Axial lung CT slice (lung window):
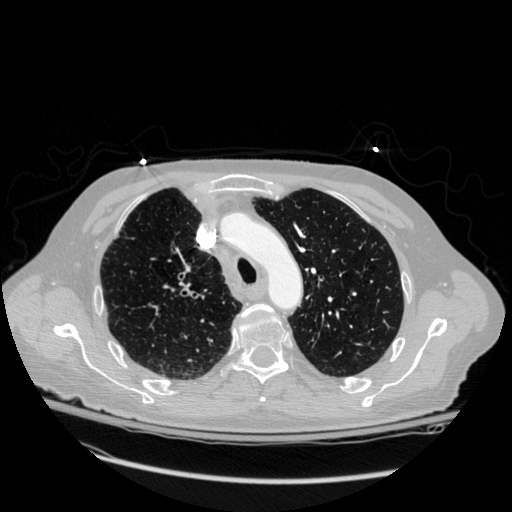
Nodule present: no